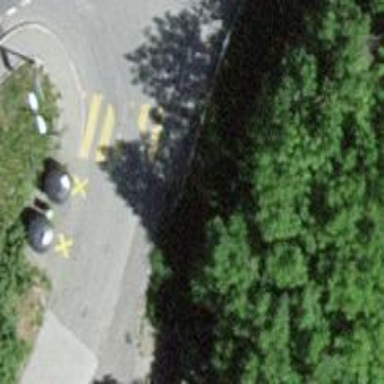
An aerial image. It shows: Zebra crossing on the road.